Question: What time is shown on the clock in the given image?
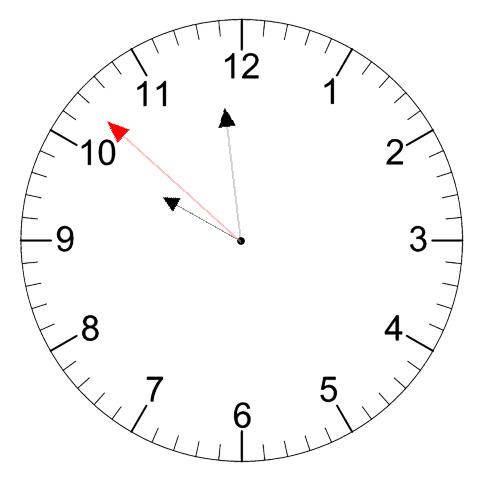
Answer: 09:58:52